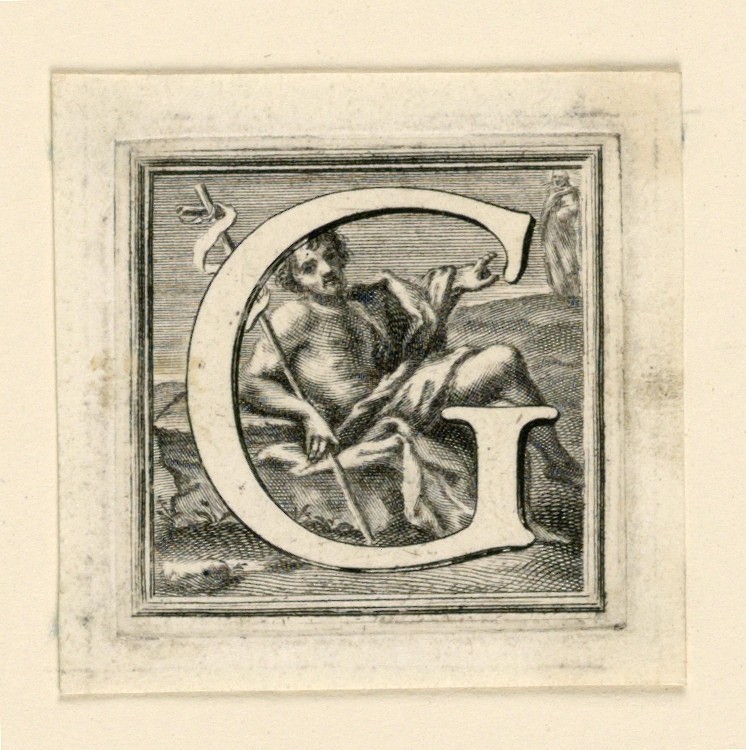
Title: Decorated Capital Letter G
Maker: Giovanni Passari, Italian
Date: ca. 1715
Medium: Engraving on paper
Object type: Print
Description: Letter G before St. John (= Giovanni) who is seated and points at Christ, walking in the distance.